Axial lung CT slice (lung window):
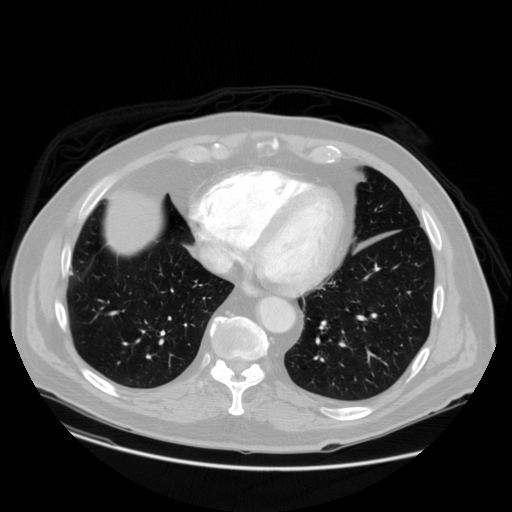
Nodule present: no